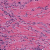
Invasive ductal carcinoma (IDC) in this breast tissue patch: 1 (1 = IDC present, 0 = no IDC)